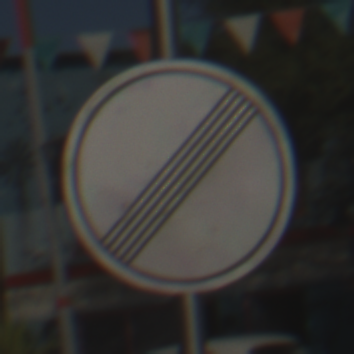
Verkehrszeichen: EndeSaemtlicherBegrenzungen
Umgebung: Outdoor, Special
Tageszeit: MorningAfternoon
Wetter: PartlyCloudy
Licht: Natural
Jahreszeit: NotSpecified
Kontrast: HighContrast